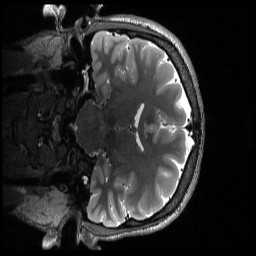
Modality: T2w
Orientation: coronal
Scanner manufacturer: siemens
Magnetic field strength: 3 T
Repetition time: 3.2 s
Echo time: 0.563 s